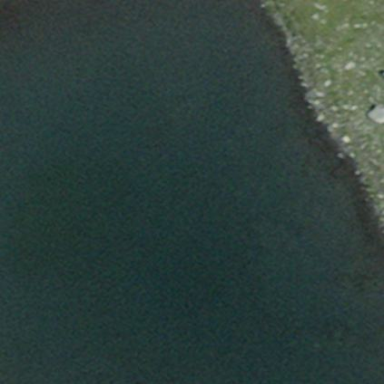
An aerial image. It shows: Lake with natural water.